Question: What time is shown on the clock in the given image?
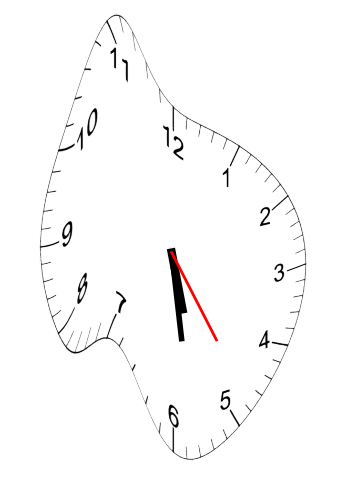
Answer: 05:28:24